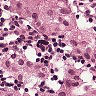
Metastatic tissue present: yes